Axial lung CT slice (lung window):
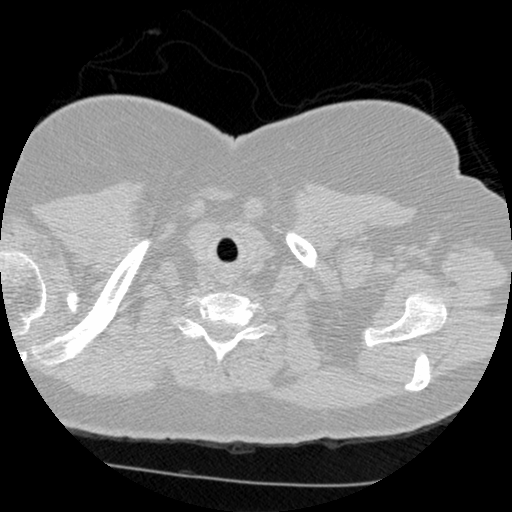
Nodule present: no